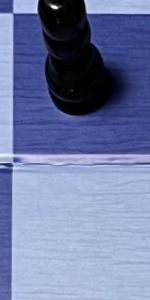
Label: Empty